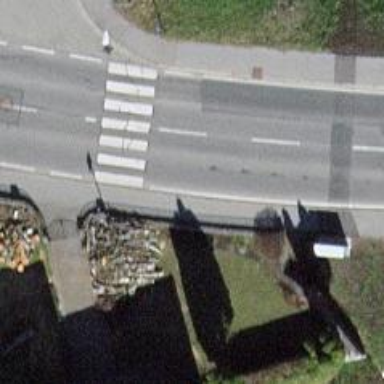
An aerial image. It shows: Footway with asphalt surface and crossing.